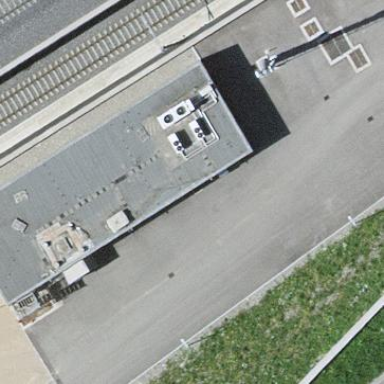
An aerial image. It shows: Transportation building.